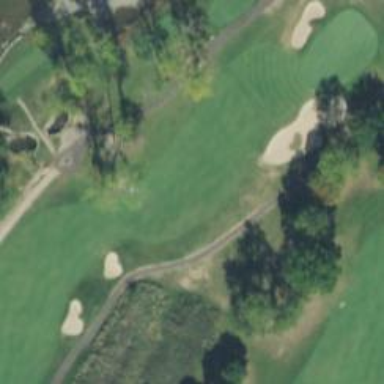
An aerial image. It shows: Golf hole.